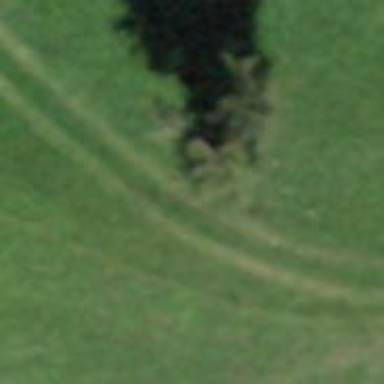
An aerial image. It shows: Grade 5 track leading to driveway.